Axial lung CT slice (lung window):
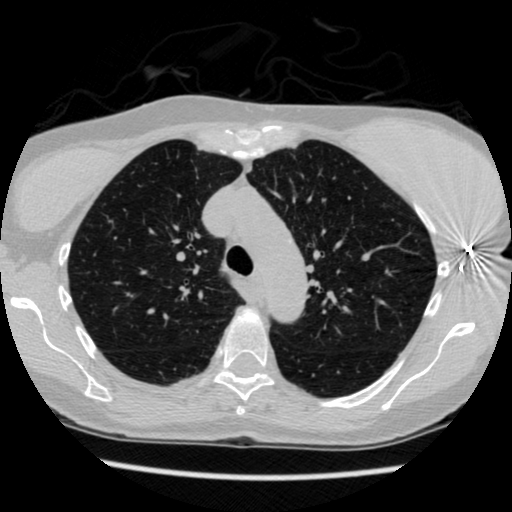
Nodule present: no